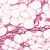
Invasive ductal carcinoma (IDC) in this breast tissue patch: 0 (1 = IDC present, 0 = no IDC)